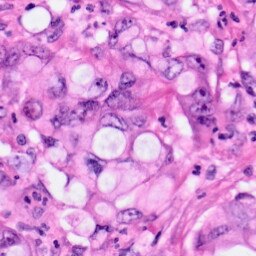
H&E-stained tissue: Pancreatic